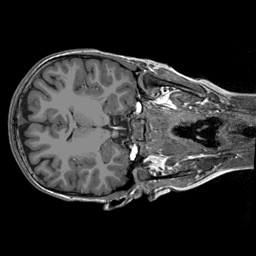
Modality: T1w
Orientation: axial
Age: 12
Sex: male
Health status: ill